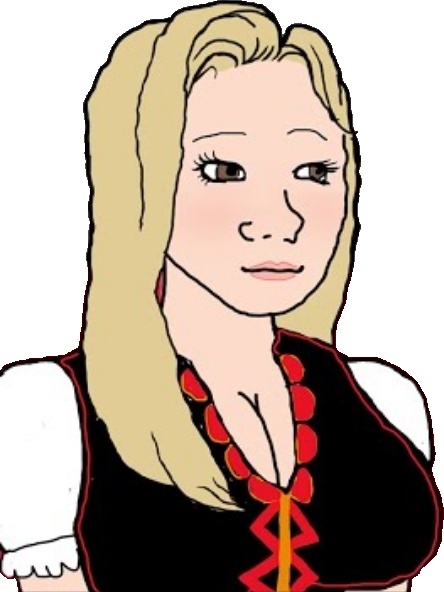
Label: 5_Trad_Wife